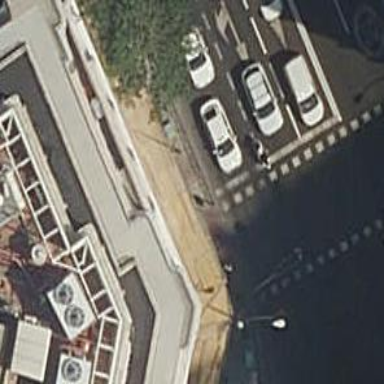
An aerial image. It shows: Car rental service.